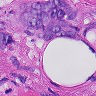
Metastatic tissue present: yes